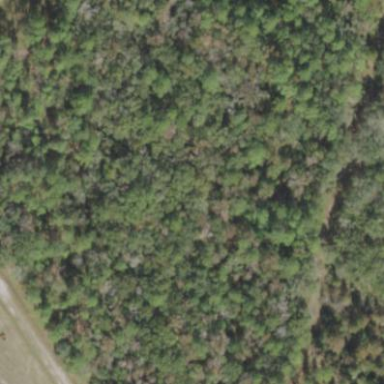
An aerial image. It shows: Mixed leaf woodland.